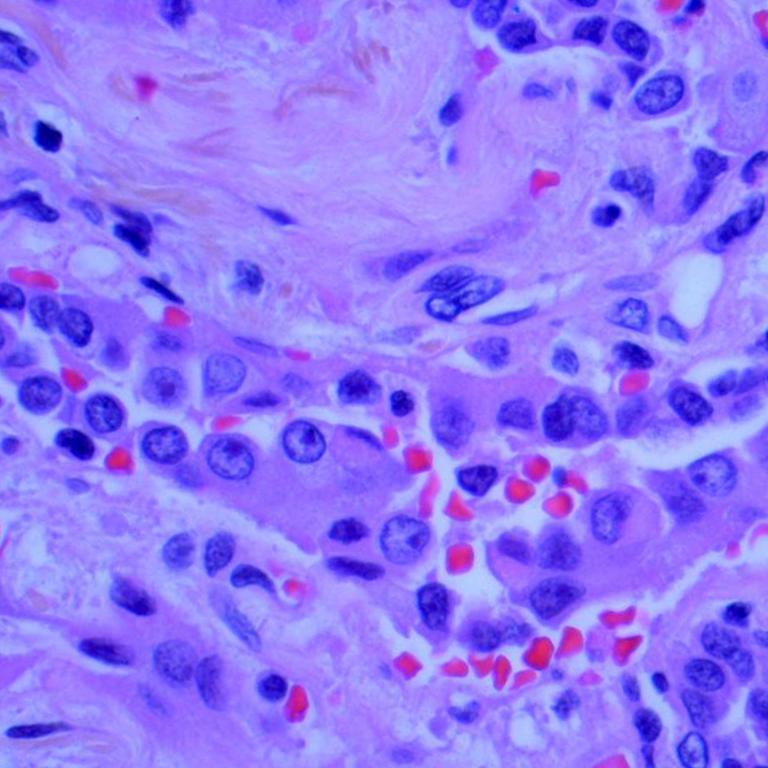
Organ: lung
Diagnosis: adenocarcinomas